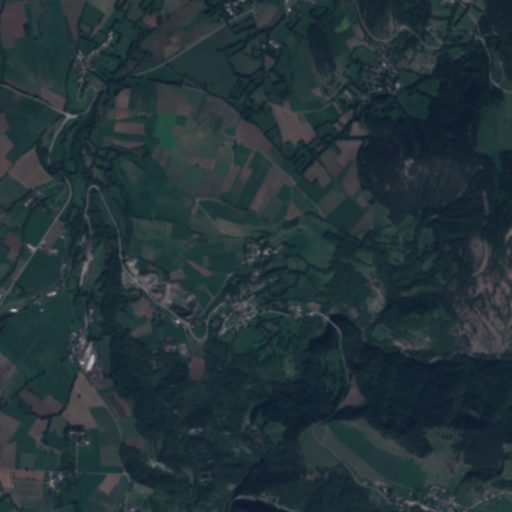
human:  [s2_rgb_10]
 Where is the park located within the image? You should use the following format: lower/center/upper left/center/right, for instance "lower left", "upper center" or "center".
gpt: The park is located in the upper center of the image.
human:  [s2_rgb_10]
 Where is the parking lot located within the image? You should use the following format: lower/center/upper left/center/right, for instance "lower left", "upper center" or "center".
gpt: The parking lot is located in the lower right of the image.
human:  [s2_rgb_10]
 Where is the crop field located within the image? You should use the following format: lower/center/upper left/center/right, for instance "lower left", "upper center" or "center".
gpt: There is no crop field in the image.